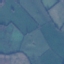
Label: Pasture